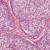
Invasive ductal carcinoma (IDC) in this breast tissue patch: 0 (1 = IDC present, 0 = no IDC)